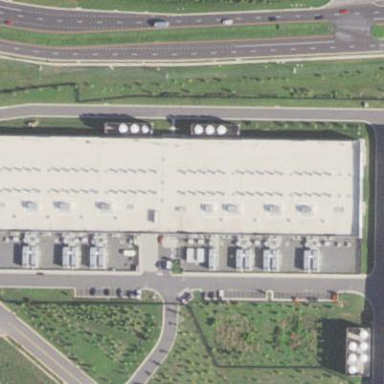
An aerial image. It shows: Data center building.